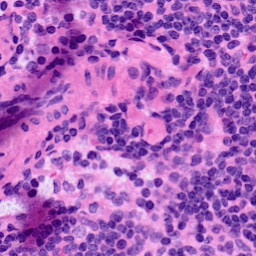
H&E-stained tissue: LymphNode